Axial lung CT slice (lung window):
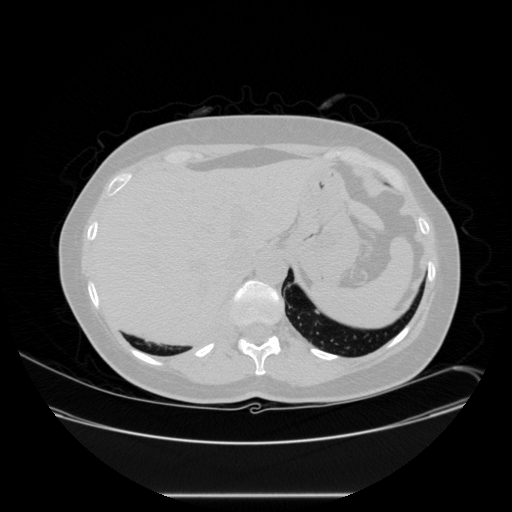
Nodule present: no